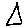
Label: triangle